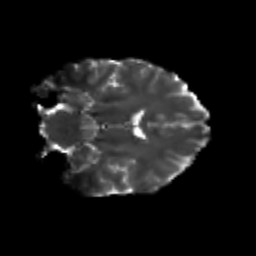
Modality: T2w
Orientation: coronal
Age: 25
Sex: female
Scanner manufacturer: siemens
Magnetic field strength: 3 T
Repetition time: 3.5 s
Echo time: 0.104 s